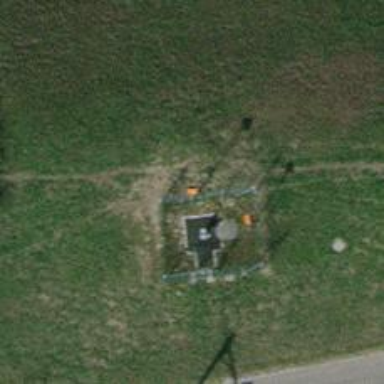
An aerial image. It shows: Aerial marker colored orange.